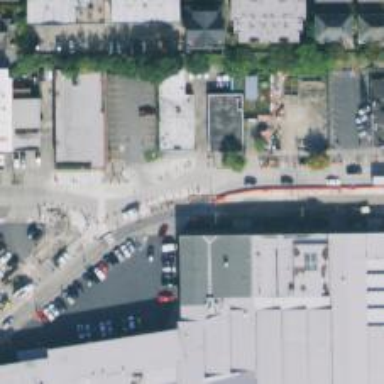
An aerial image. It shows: Secondary road with separate asphalt sidewalks.